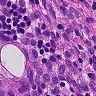
Metastatic tissue present: yes